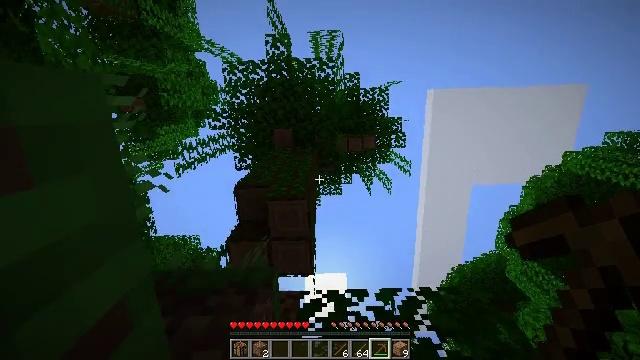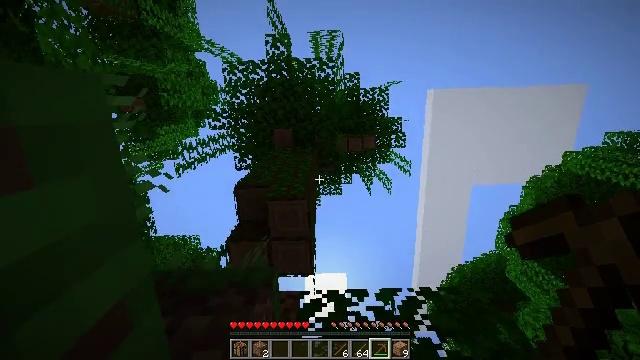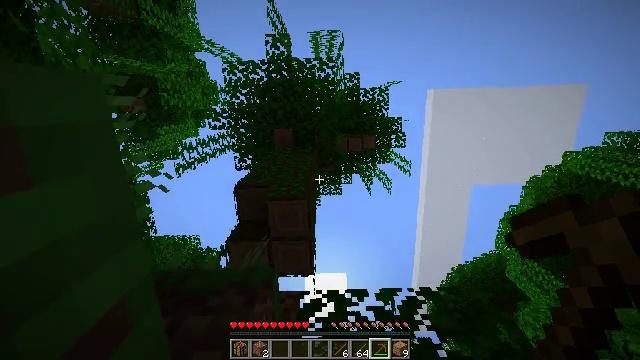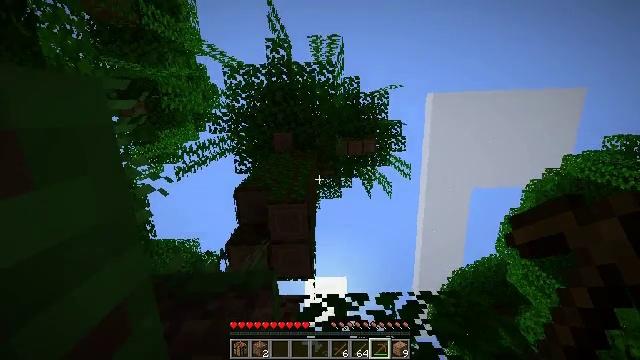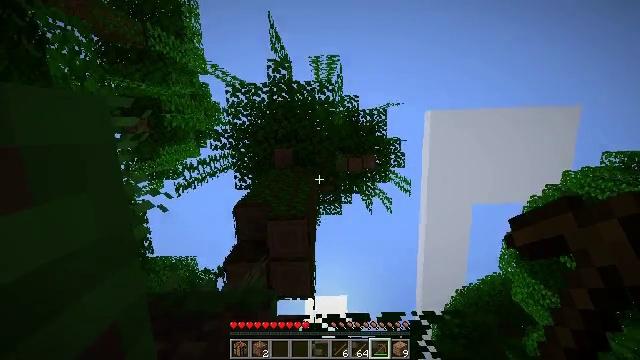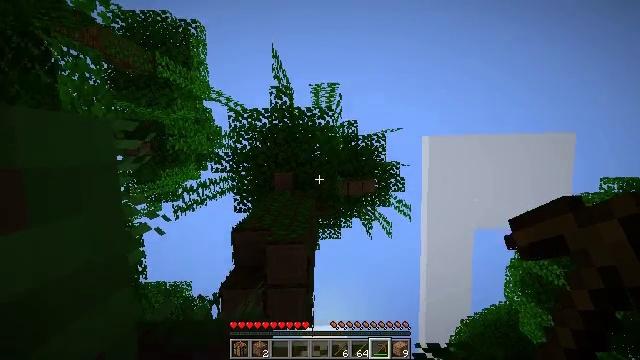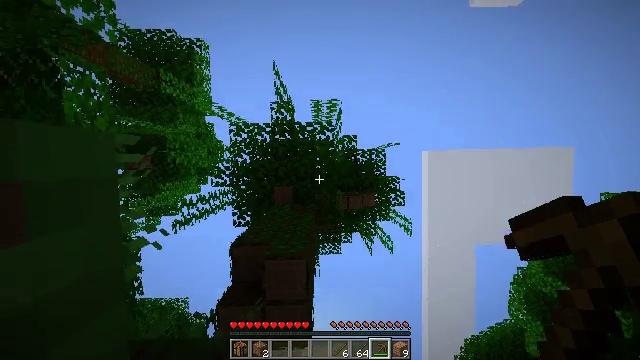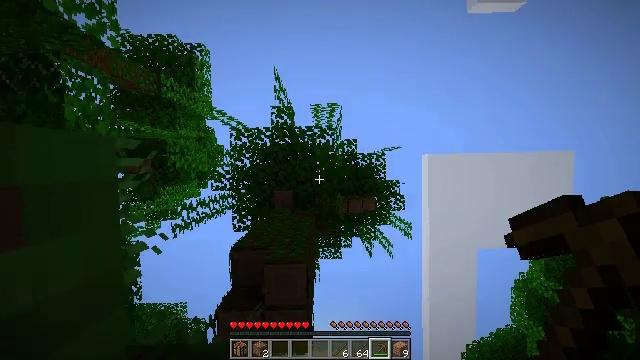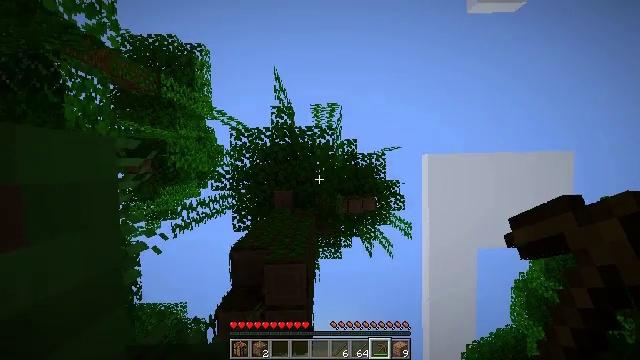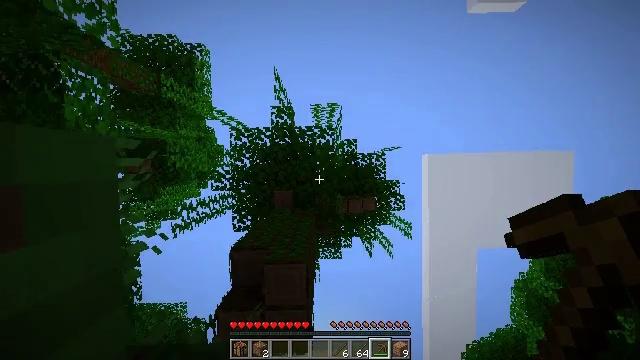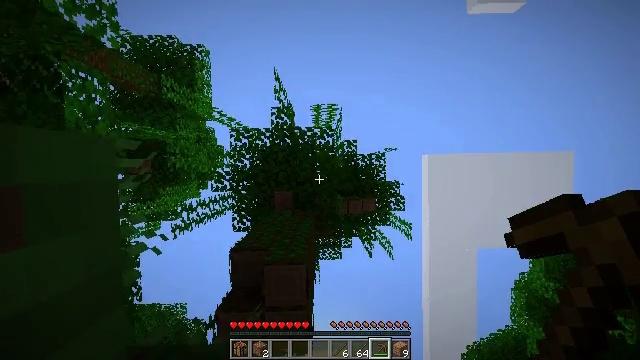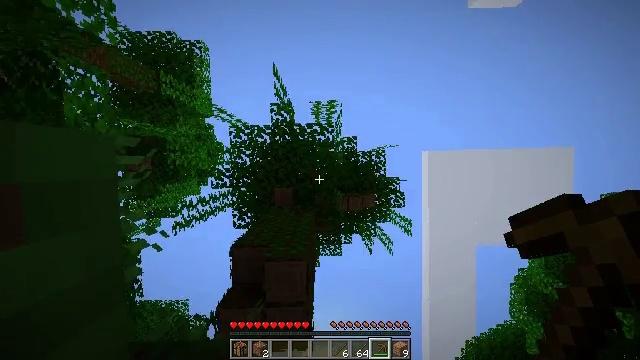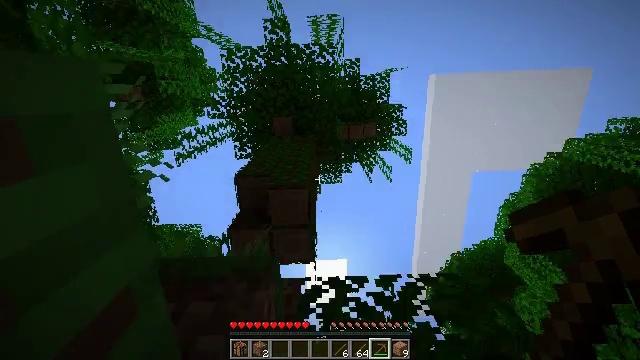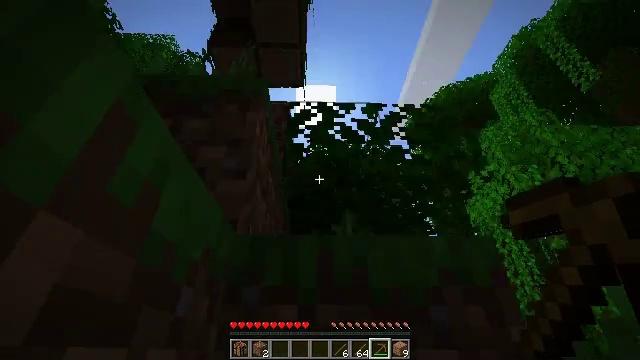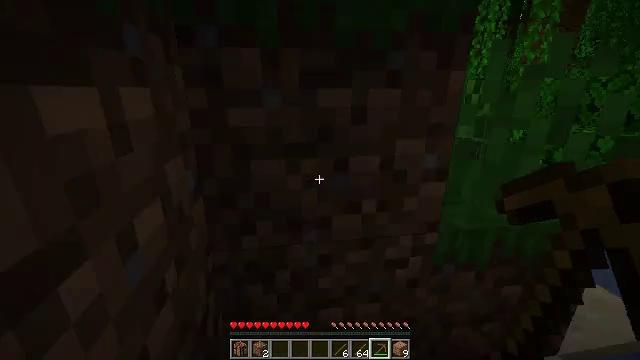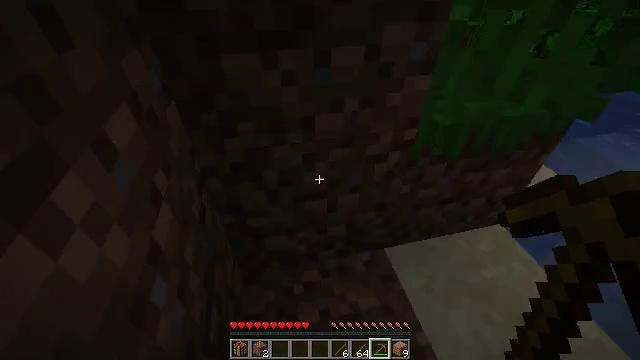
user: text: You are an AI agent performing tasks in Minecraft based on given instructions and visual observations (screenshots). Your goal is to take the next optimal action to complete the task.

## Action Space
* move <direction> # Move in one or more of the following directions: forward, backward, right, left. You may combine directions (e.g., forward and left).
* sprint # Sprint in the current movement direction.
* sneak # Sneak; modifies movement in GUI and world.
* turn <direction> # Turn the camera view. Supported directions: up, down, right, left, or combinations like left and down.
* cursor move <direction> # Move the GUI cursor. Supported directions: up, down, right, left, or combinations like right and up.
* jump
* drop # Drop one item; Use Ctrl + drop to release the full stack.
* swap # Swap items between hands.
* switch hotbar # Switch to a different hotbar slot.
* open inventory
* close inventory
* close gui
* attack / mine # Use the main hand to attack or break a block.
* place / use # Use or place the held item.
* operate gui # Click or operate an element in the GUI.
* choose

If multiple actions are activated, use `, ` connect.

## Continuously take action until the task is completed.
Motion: motion action
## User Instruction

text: Mine oak leaves.
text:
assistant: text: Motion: no_op
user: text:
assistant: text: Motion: no_op
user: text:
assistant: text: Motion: no_op
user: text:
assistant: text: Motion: turn up
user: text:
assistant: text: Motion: turn up
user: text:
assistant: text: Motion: turn up
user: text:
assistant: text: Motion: no_op
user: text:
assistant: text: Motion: no_op
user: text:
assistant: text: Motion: no_op
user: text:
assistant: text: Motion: no_op
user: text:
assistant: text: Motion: no_op
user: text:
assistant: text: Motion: turn down
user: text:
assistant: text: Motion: turn right and down
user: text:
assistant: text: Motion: turn right and down
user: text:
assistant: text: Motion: turn right and down
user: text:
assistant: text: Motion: turn right and down
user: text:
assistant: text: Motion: turn right and down
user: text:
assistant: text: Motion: turn right and down
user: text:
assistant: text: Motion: turn right and up
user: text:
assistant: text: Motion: turn right and up
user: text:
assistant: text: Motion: turn right and up
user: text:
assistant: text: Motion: no_op
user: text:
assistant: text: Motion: no_op
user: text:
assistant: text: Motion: no_op
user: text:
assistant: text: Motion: no_op
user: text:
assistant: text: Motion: turn up
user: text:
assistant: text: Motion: no_op
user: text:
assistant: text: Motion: turn up
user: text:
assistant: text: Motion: turn right and up
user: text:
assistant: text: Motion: turn right and up